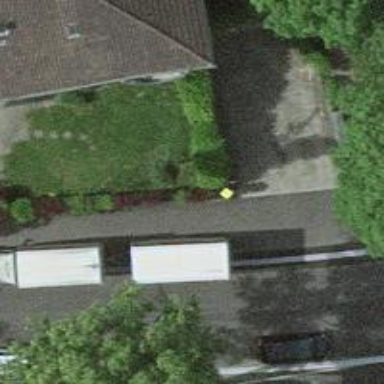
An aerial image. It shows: Post box is visible.